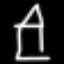
Label: pencil